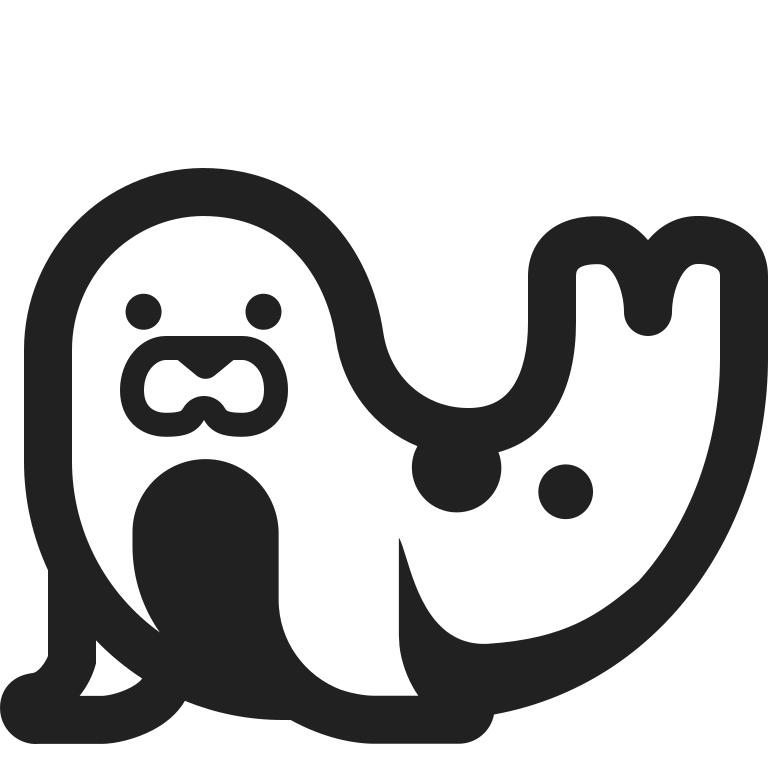
seal high contrast